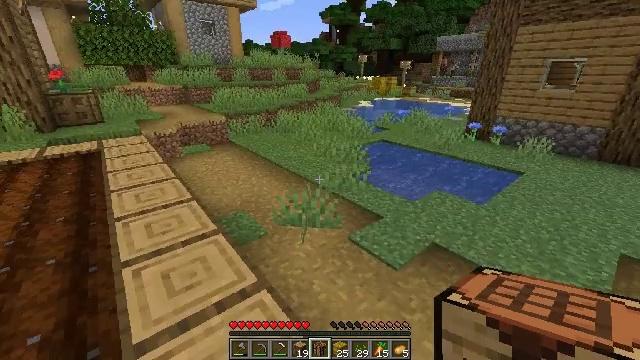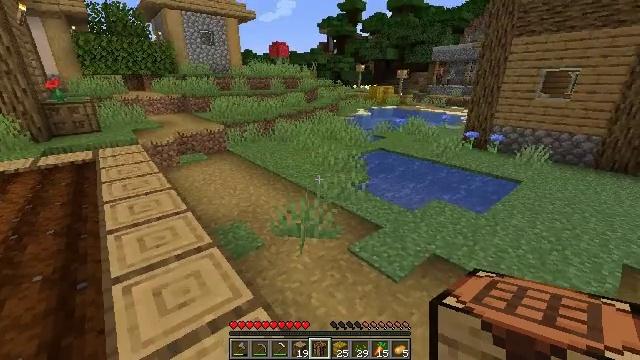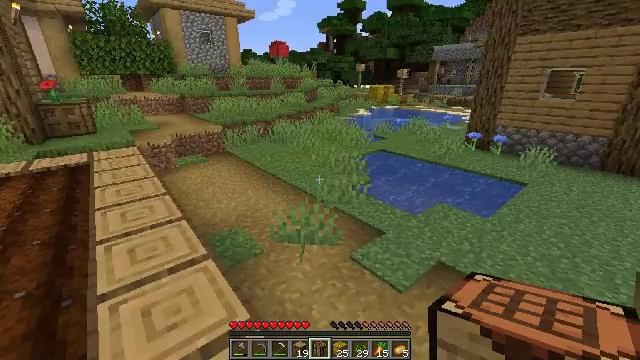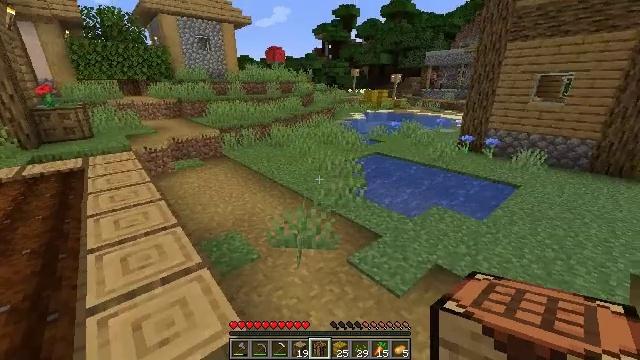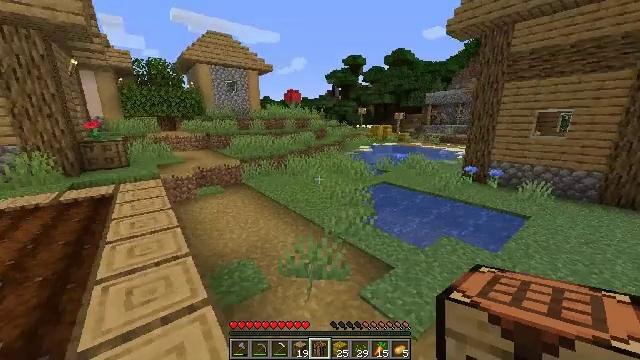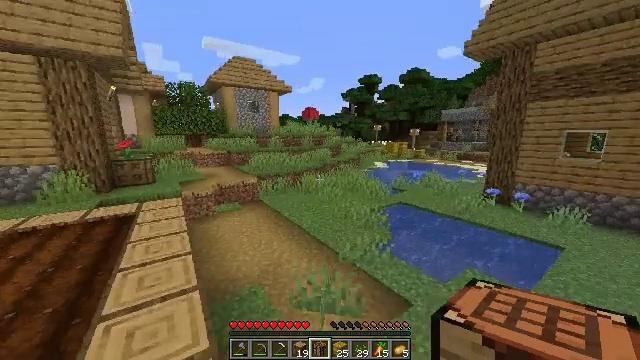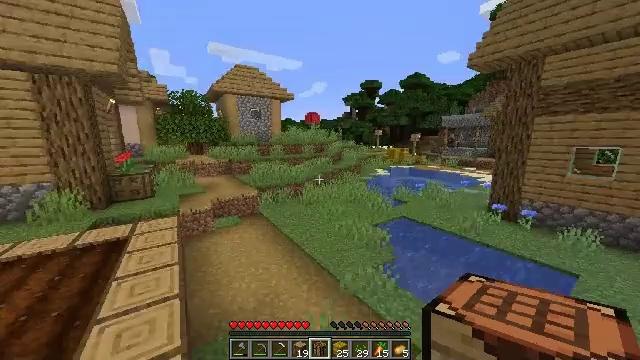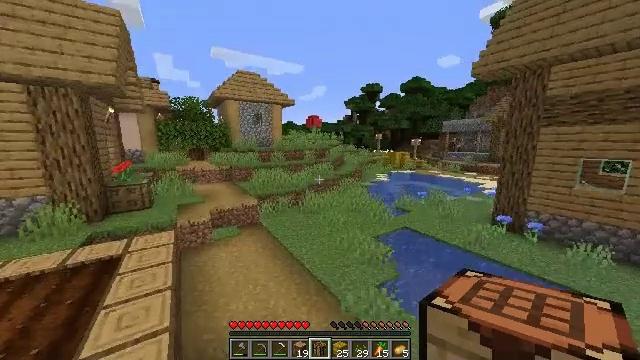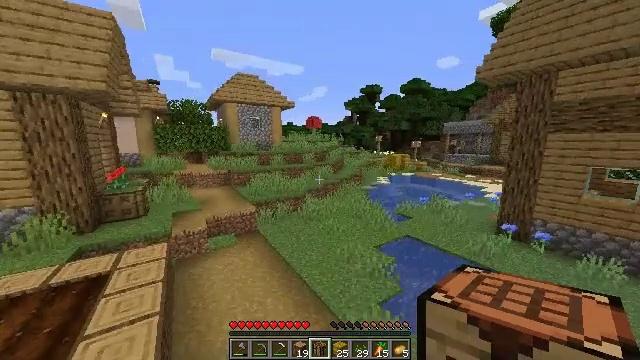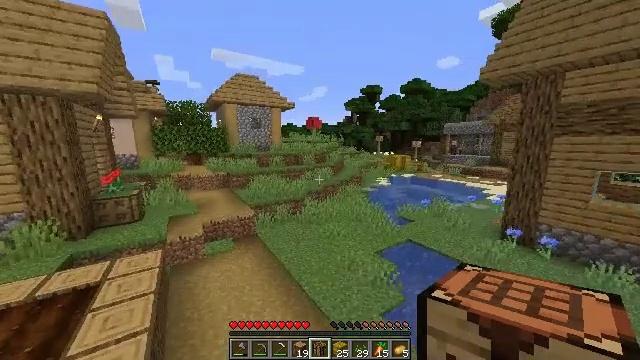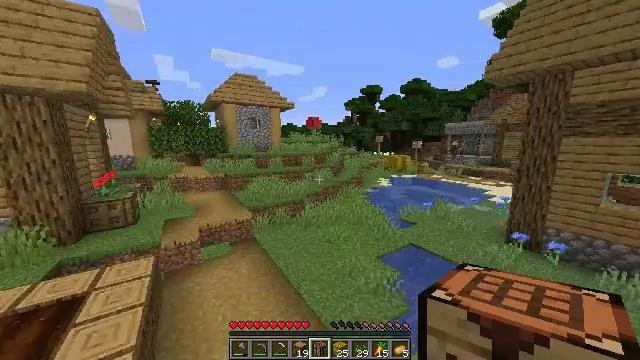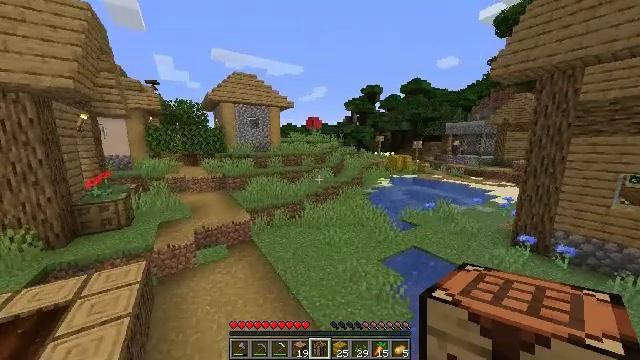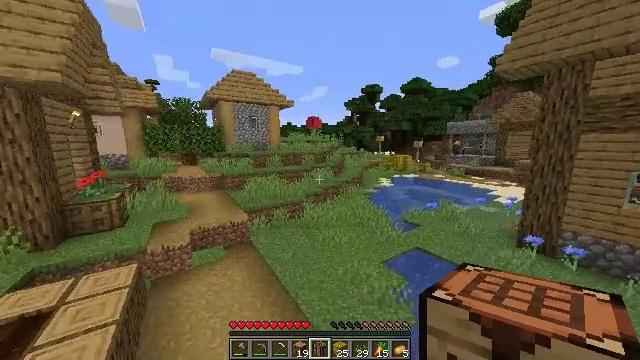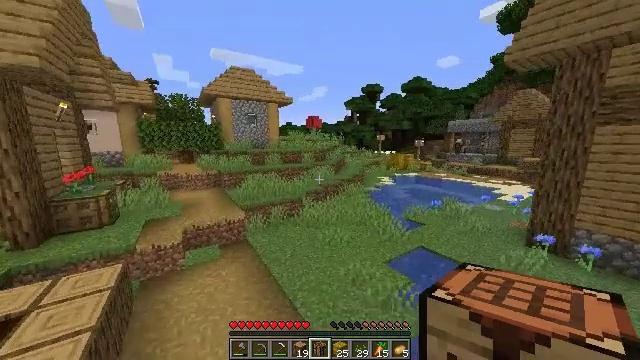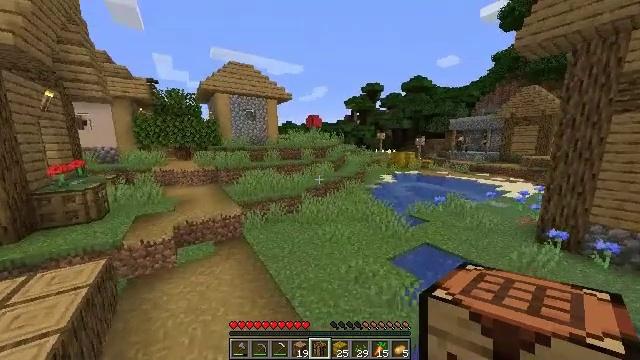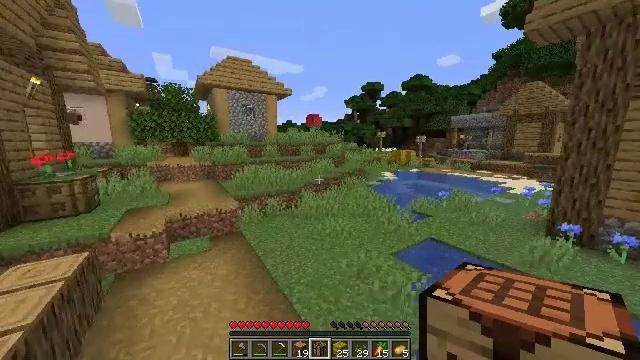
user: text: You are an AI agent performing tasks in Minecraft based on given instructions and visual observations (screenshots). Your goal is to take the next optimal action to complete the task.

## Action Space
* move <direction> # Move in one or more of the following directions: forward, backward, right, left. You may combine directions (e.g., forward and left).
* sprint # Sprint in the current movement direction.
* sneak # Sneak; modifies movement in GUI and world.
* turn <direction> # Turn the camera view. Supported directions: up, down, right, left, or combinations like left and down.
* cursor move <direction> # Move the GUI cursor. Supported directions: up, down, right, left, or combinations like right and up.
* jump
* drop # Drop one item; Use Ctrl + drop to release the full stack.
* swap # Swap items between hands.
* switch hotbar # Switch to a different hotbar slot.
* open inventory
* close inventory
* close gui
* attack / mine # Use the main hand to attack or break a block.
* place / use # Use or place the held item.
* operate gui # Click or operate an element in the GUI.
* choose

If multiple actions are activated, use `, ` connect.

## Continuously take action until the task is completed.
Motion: motion action
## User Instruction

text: Remove oak leaves from branches.
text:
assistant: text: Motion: move forward, turn up
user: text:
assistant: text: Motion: move forward, sprint
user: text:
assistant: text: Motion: move forward, sprint
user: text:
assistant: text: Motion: move forward, sprint, turn left and up
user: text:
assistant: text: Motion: move forward, sprint, turn left and up, jump
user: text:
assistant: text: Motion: move forward, sprint, jump
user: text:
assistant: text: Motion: move forward, sprint, jump
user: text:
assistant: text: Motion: move forward, sprint, jump
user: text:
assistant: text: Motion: move forward, sprint, jump
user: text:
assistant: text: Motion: move forward, sprint, jump
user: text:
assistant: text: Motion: move forward, sprint, jump
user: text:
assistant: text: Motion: move forward, sprint, jump
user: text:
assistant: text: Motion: move forward, sprint, jump
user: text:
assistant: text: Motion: move forward, sprint, jump
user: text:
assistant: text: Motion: move forward, sprint, jump
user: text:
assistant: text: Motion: move forward, sprint, jump
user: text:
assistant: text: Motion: move forward, sprint, turn right and down, jump
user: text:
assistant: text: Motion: move forward, sprint, turn right, jump
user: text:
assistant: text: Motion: move forward, sprint, turn right, jump
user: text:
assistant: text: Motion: move forward, sprint, jump
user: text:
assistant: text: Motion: move forward, sprint, jump
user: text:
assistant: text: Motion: move forward, sprint, jump
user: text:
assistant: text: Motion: move forward, sprint, jump
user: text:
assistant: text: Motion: move forward, sprint, jump
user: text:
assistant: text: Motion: move forward, sprint, jump
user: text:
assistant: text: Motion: move forward, sprint, turn right, jump
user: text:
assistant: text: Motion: move forward, sprint, turn right, jump
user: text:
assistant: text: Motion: move forward, sprint, turn right, jump
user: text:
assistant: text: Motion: move forward, sprint, turn right, jump
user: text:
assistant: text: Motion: move forward, sprint, jump